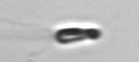
Label: Chrysochromulina